Question: code:
'''
gl.enable(gl.DEPTH_TEST);
gl.depthFunc(gl.LESS);
gl.enable(gl.BLEND);
gl.blendFunc(gl.SRC_ALPHA, gl.ONE_MINUS_SRC_ALPHA);
'''
Problem in that on a figure "superfluous" is drawn:
how to correct it?
P.S. alpha=0.9
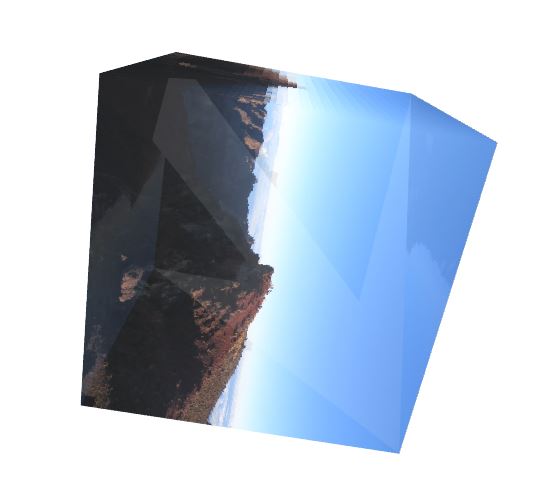
Answer: What is your perspective zNear and zFar set to? Is it possible you're setting it too close and the back of your cube is being clipped? See sample below where it's set too close. That doesn't look like your issue but it's hard to tell.
Also are you sorting your polygons? When rendering transparent things you generally have to draw front to back. For a convex object like a sphere, pyramid, or cube you can draw twice with culling on, first with 'gl.cullFace(gl.FRONT)' to draw only the backfacing triangles, the ones further from the camera, and then again with 'gl.cullFace(gl.BACK)' to draw only the front facing triangles, the ones closer to the camera.
Yet another issue is are you correctly providing premultiplied alpha to the canvas? Most shaders do this
'''
gl_FragColor = someUnpremultipliedAlphaColor;
'''
But by default you need to provide pre-multiplied alpha colors
'''
gl_FragColor = vec4(color.rgb * color.a, color.a);
'''
Or you can set the canvas to use un-premultiplied colors
'''
gl = someCanvas.getContext("webgl", { premultipliedAlpha: false });
'''
'''
window.onload = function() {
// Get A WebGL context
var canvas = document.getElementById("c");
var gl = canvas.getContext("webgl");
if (!gl) {
return;
}
var programInfo = webglUtils.createProgramInfo(gl, ["vs", "fs"]);
var createFlattenedVertices = function(gl, vertices) {
return webglUtils.createBufferInfoFromArrays(
gl,
primitives.makeRandomVertexColors(
primitives.deindexVertices(vertices),
{
vertsPerColor: 6,
rand: function(ndx, channel) {
return channel < 3 ? ((128 + Math.random() * 128) | 0) : 255;
}
})
);
};
var bufferInfo = createFlattenedVertices(gl, primitives.createCubeVertices(1));
function degToRad(d) {
return d * Math.PI / 180;
}
var cameraAngleRadians = degToRad(0);
var fieldOfViewRadians = degToRad(60);
var uniforms = {
u_color: [1, 1, 1, 0.8],
u_matrix: null,
};
var zClose = false;
var zNear = 1;
var zFar = 3;
var zElem = document.getElementById("z");
var bElem = document.getElementById("b");
bElem.addEventListener('click', toggleZDepth, false);
toggleZDepth();
function toggleZDepth() {
zClose = !zClose;
zFar = zClose ? 3.5 : 4;
zElem.innerHTML = zFar;
}
function drawScene() {
gl.enable(gl.CULL_FACE);
gl.enable(gl.DEPTH_TEST);
gl.enable(gl.BLEND);
gl.blendFunc(gl.SRC_ALPHA, gl.ONE_MINUS_SRC_ALPHA);
gl.clear(gl.COLOR_BUFFER_BIT | gl.DEPTH_BUFFER_BIT);
var aspect = canvas.clientWidth / canvas.clientHeight;
var projectionMatrix =
makePerspective(fieldOfViewRadians, aspect, zNear, zFar);
var time = Date.now() * 0.0005;
var radius = 3;
var cameraPosition = [Math.cos(time) * radius, 1, Math.sin(time) * radius];
var target = [0, 0, 0];
var up = [0, 1, 0];
var cameraMatrix = makeLookAt(cameraPosition, target, up);
var viewMatrix = makeInverse(cameraMatrix);
uniforms.u_matrix = matrixMultiply(viewMatrix, projectionMatrix);
gl.useProgram(programInfo.program);
webglUtils.setBuffersAndAttributes(gl, programInfo.attribSetters, bufferInfo);
webglUtils.setUniforms(programInfo.uniformSetters, uniforms);
// draw back facing polygons first
gl.cullFace(gl.FRONT);
gl.drawArrays(gl.TRIANGLES, 0, bufferInfo.numElements);
// now draw front facing polygons
gl.cullFace(gl.BACK);
gl.drawArrays(gl.TRIANGLES, 0, bufferInfo.numElements);
requestAnimationFrame(drawScene);
}
drawScene();
}
'''
'''
canvas {
border: 1px solid black;
}
#overlay {
position: absolute;
top: 20px;
left: 20px;
z-index: 2;
}
'''
'''
<script src="//webglfundamentals.org/webgl/resources/webgl-utils.js"></script>
<script src="//webglfundamentals.org/webgl/resources/webgl-3d-math.js"></script>
<script src="//webglfundamentals.org/webgl/resources/primitives.js"></script>
<canvas id="c" width="400" height="200"></canvas>
<div id="overlay">
<button id="b">toggle z-far</button>
<div>z-far = <span id="z"></span></div>
</div>
<!-- vertex shader -->
<script id="vs" type="x-shader/x-vertex">
attribute vec4 a_position;
attribute vec4 a_color;
varying vec4 v_color;
uniform mat4 u_matrix;
void main() {
gl_Position = u_matrix * a_position;
v_color = a_color;
}
</script>
<!-- fragment shader -->
<script id="fs" type="x-shader/x-fragment">
precision mediump float;
uniform vec4 u_color;
varying vec4 v_color;
void main() {
vec4 color = v_color * u_color;
gl_FragColor = vec4(color.rgb * color.a, color.a); // premultiply color
}
</script>
'''